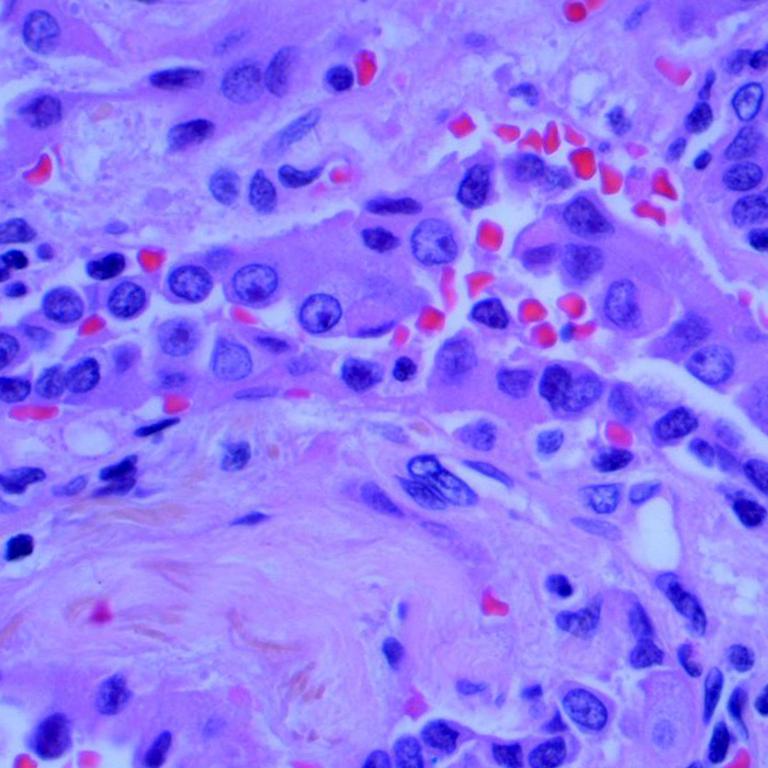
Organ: lung
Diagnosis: adenocarcinomas